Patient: sex M, age 30
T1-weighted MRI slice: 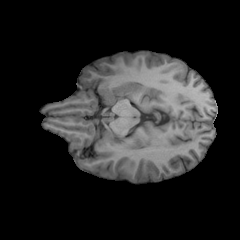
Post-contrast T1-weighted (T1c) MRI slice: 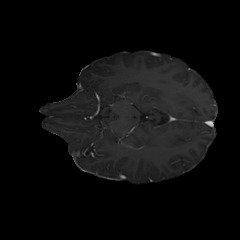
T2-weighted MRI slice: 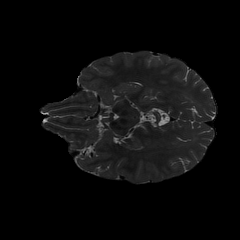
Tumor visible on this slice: no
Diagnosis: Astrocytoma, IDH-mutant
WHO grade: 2